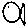
Label: fish